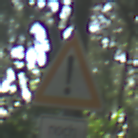
Verkehrszeichen: Gefahrenstelle
Zusatzzeichen unten: LaengeEinerStrecke3
Umgebung: Outdoor, Nature
Tageszeit: Midday
Wetter: Clear
Licht: Natural
Jahreszeit: NotSpecified
Kontrast: LowContrast